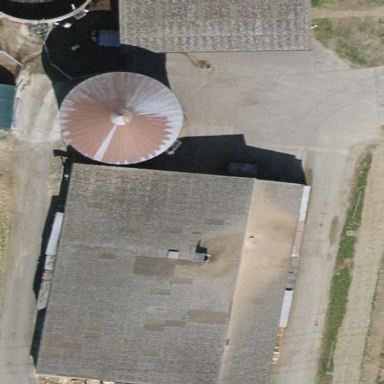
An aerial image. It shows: Farmyard area.